Question: Count the number of objects in the diagram.
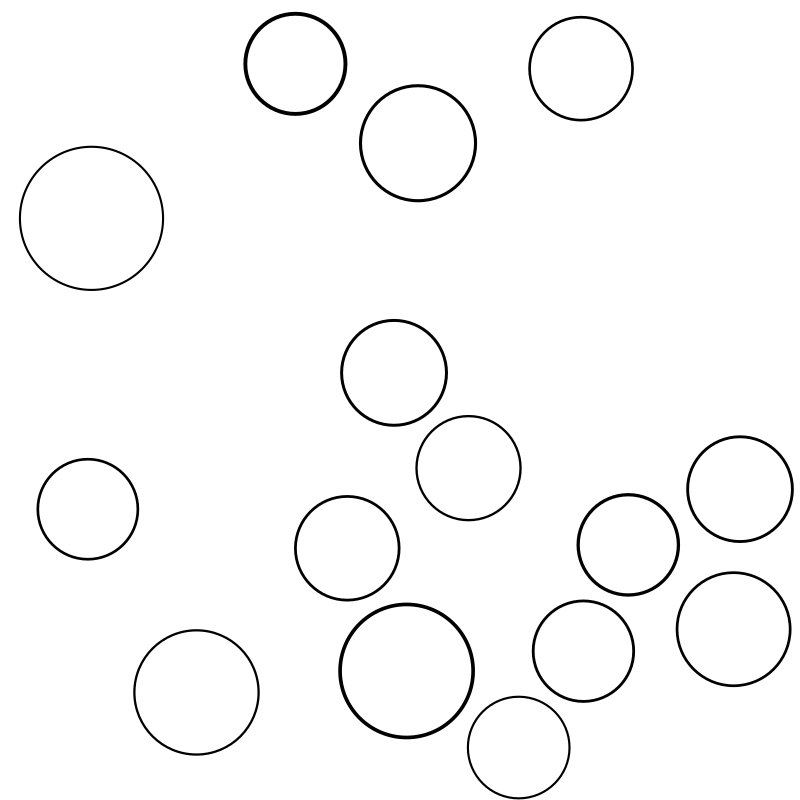
Answer: 15